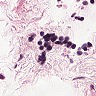
Metastatic tissue present: no